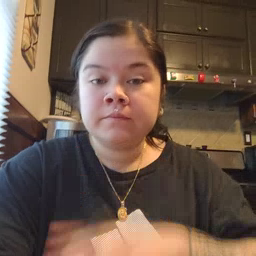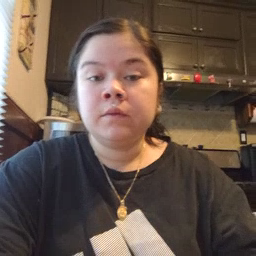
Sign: blue